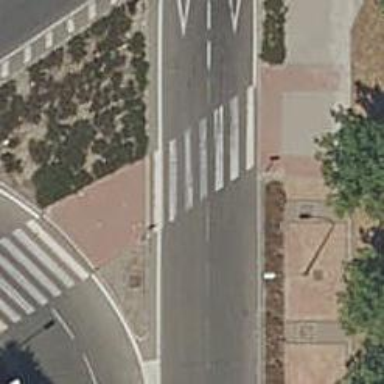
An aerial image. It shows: Marked road crossing with visible crossing markings.